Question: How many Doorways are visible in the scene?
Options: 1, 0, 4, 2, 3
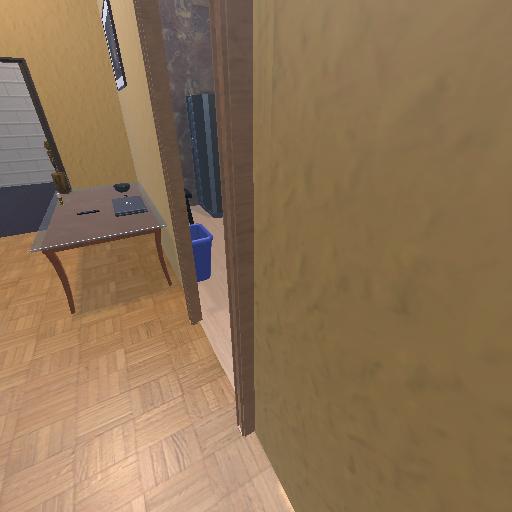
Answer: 1